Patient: sex M, age 49
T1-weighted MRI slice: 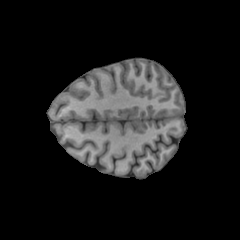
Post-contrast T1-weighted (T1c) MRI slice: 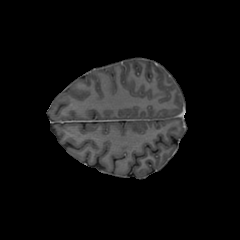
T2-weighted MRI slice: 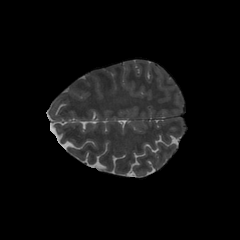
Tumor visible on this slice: no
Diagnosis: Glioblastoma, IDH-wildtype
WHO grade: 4